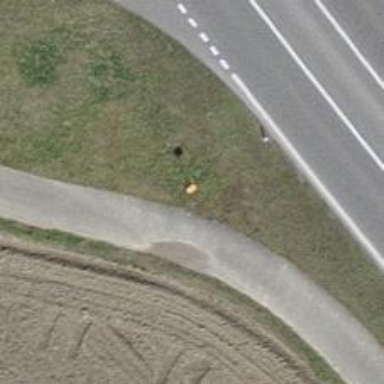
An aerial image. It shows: Pole with roof cover.